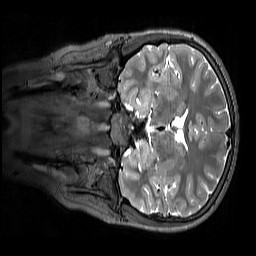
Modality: T2w
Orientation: coronal
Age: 11
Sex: female
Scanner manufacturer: siemens
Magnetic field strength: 3 T
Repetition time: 3.2 s
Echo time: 0.408 s